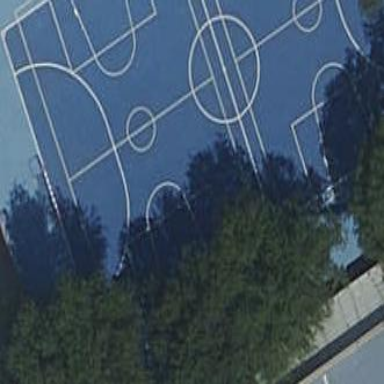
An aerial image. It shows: Basketball court in the leisure land pitch.